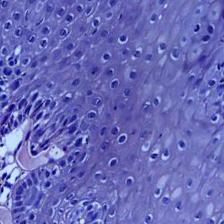
Diagnosis: Normal